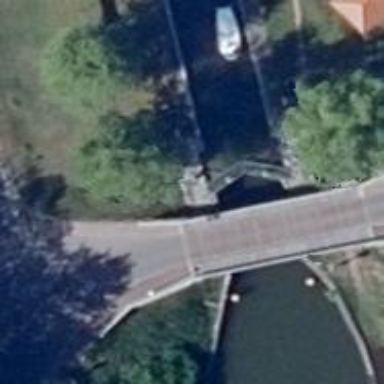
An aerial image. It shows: Lock gate along waterway.